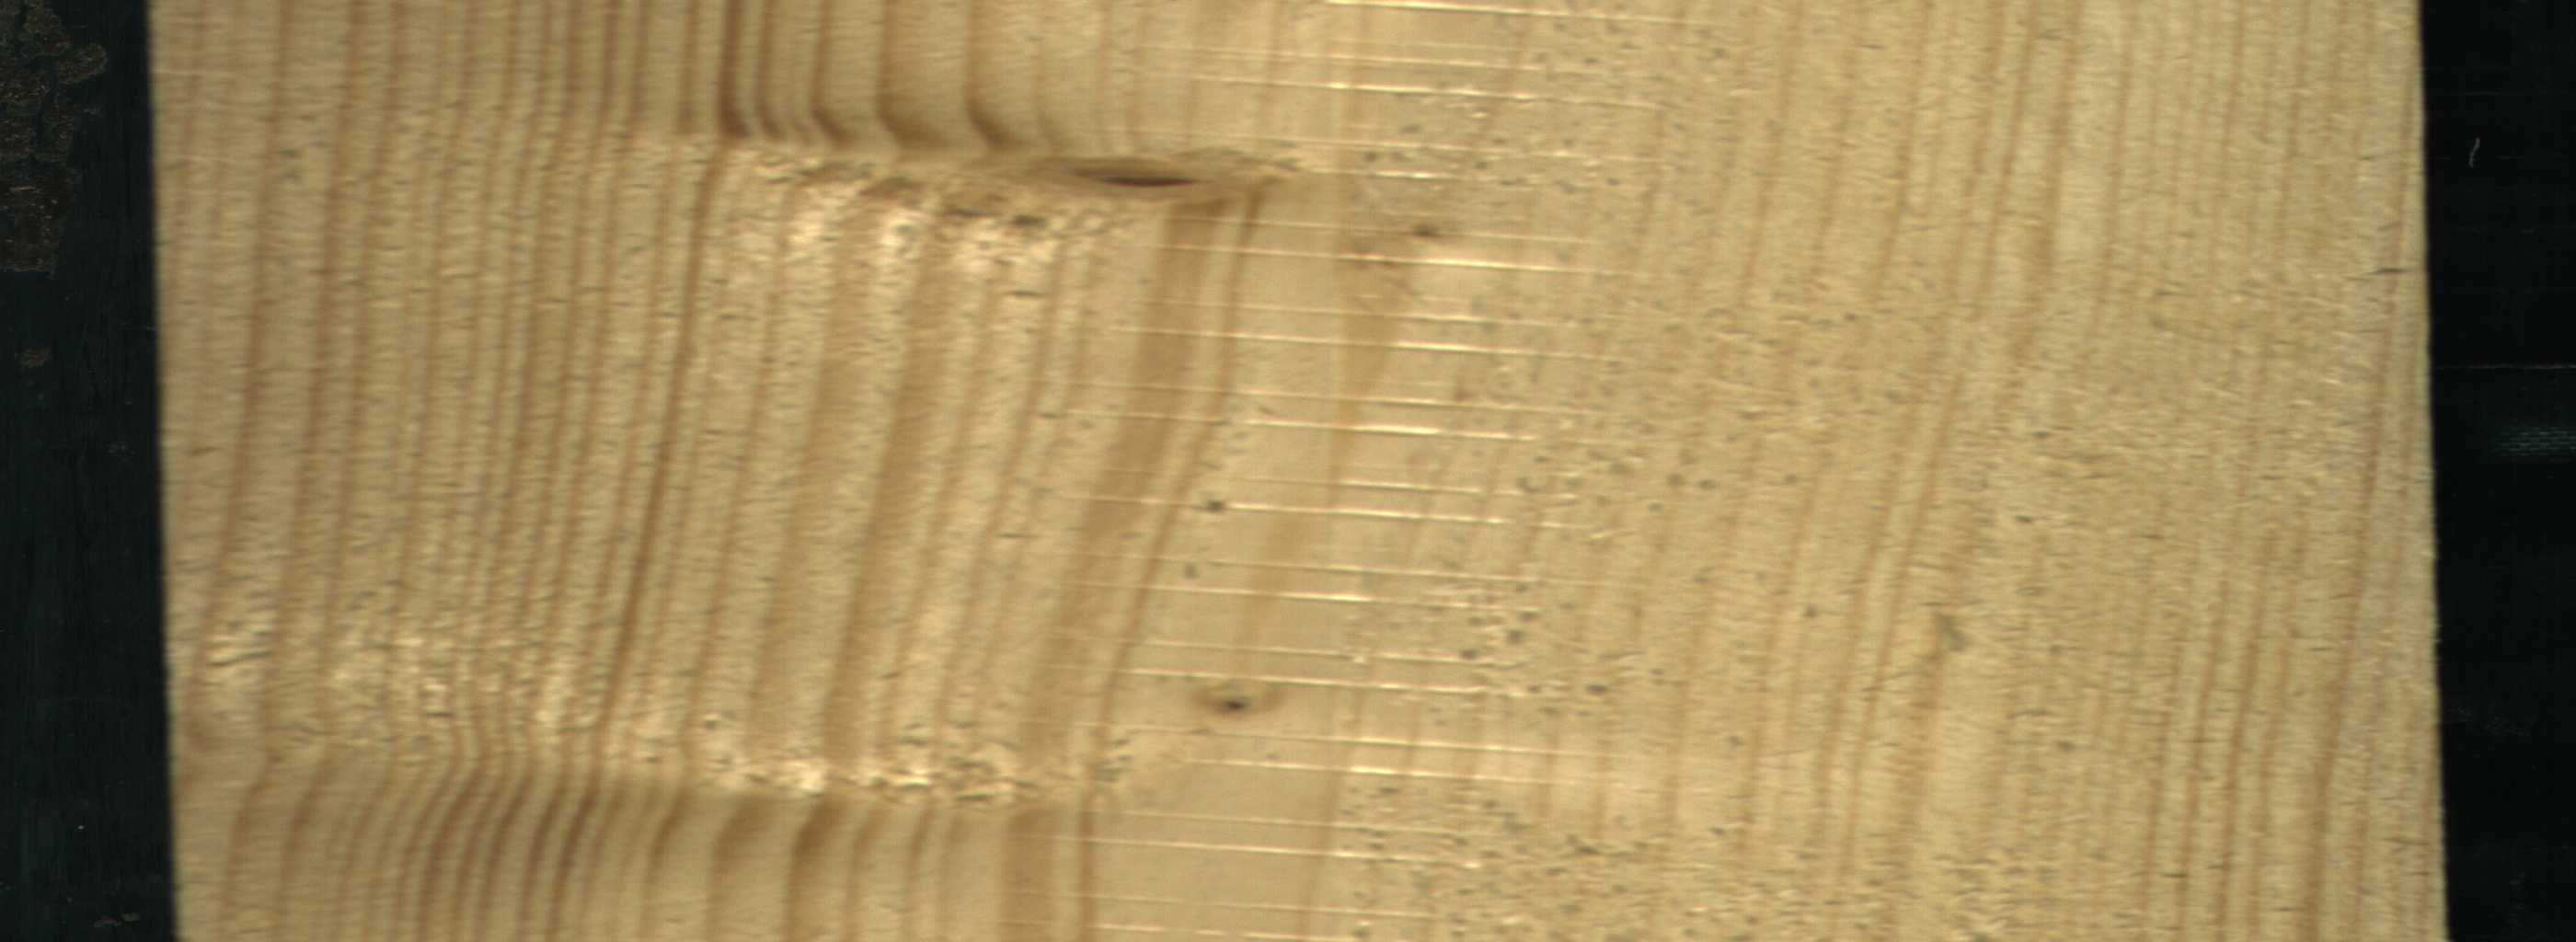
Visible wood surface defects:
Live_Knot
Live_Knot